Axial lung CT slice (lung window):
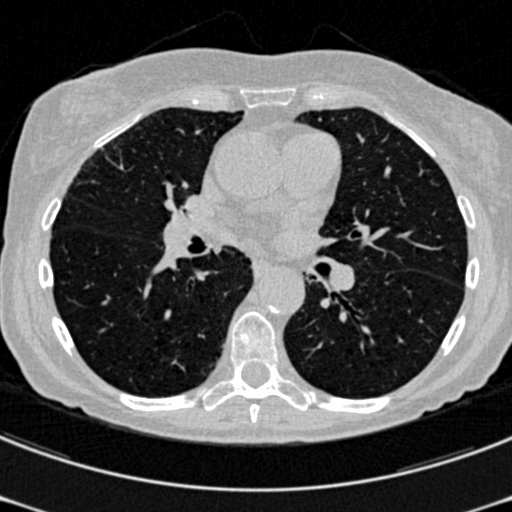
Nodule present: no